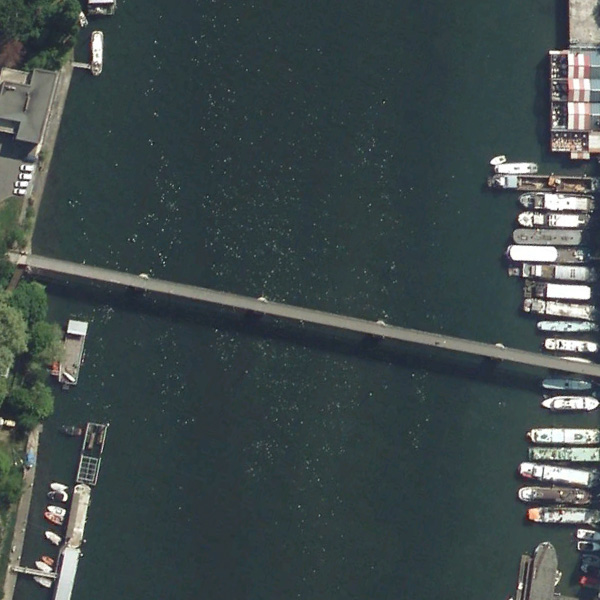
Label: Bridge